Interaction volume radius: 5 \u00c5
Interaction volume height: 15 \u00c5
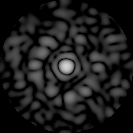
Disorder parameter: 0.8439